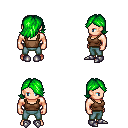
a pixel art fantasy rpg character, male body template, human, light skin, brown pirate shirt, teal pants, green swoop hairstyle, metal boots, four views (front, back, left, right), 2x2 character sprite sheet, small pixel art, hard edges, no anti-aliasing